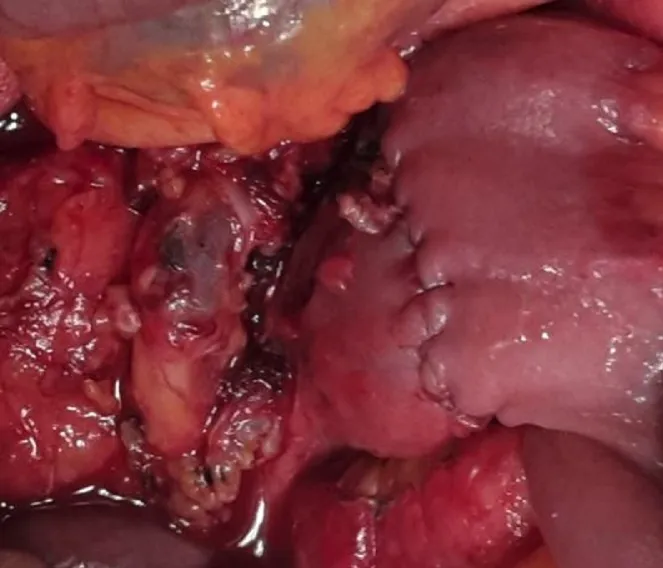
Image of the duodenal-jejunal anastomosis.
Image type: medical_photograph (other_medical_photograph)